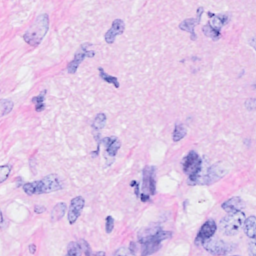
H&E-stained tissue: Breast